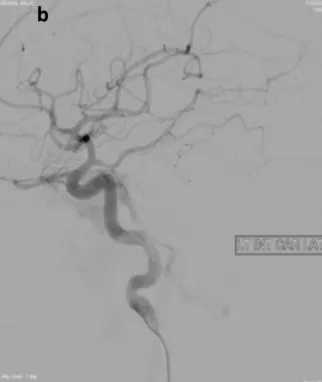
Digital subtraction angiogram confirming an indirect type D carotid cavernous fistula with communication between cavernous sinus and the dural branches of left.
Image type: radiology (ct)